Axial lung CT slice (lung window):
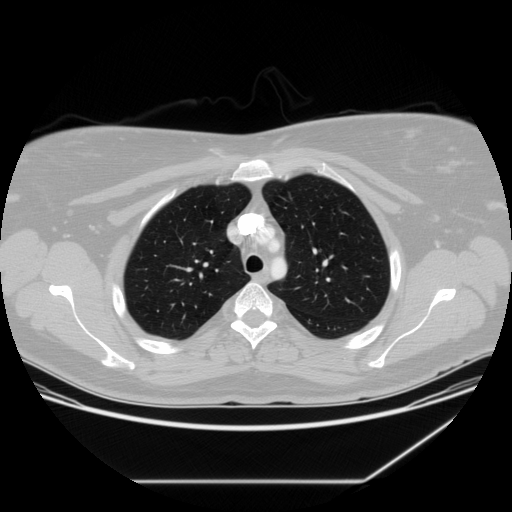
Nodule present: no